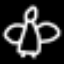
Label: angel